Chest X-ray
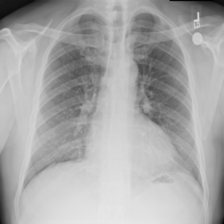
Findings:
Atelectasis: negative
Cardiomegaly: negative
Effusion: negative
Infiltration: negative
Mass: negative
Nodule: negative
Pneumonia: negative
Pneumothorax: negative
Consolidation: negative
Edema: negative
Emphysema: negative
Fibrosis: negative
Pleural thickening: negative
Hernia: negative